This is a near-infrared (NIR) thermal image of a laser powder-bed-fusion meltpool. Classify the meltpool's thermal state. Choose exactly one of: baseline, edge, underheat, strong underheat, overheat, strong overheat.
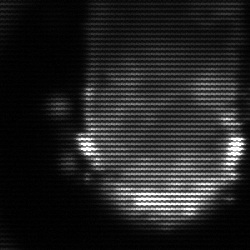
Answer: baseline